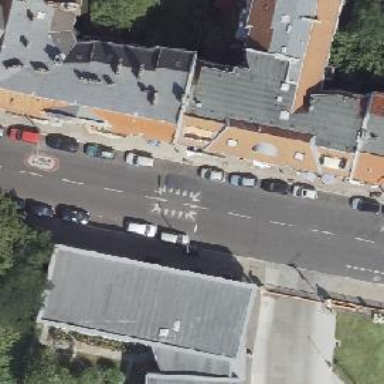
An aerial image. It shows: Traffic hump for calming the traffic.